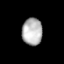
Tissue: prostate
Cell type: Fibroblasts
Senescence score: 0.7451
Nuclear area (px): 541
Mean DAPI intensity: 180.19